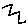
Label: zigzag